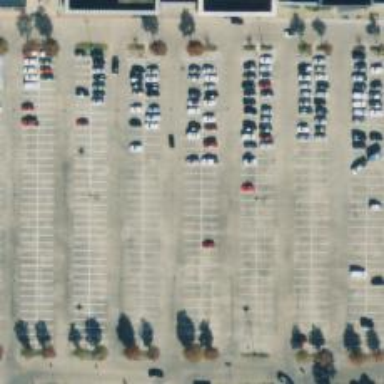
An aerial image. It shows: Parking space is available.